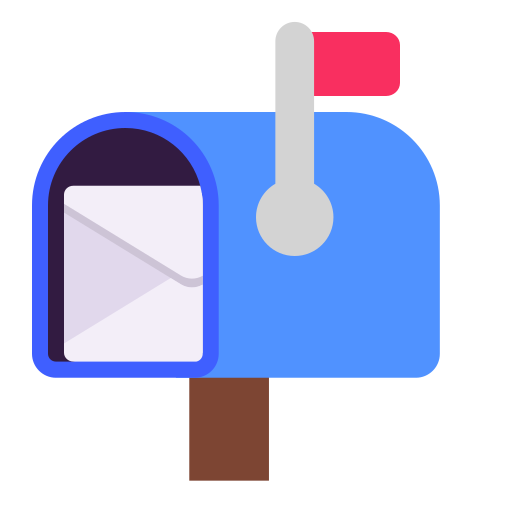
open mailbox with raised flag flat